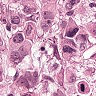
Metastatic tissue present: yes